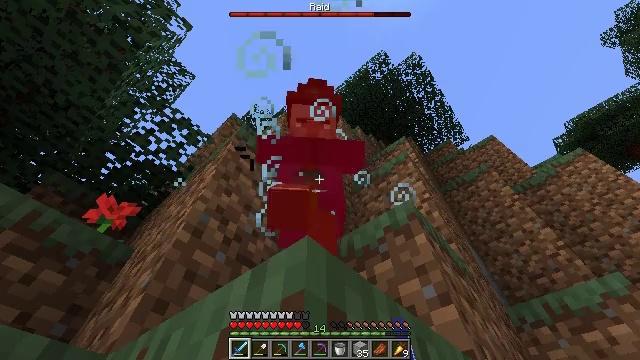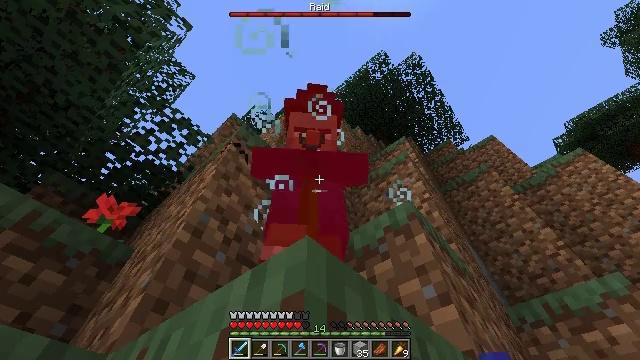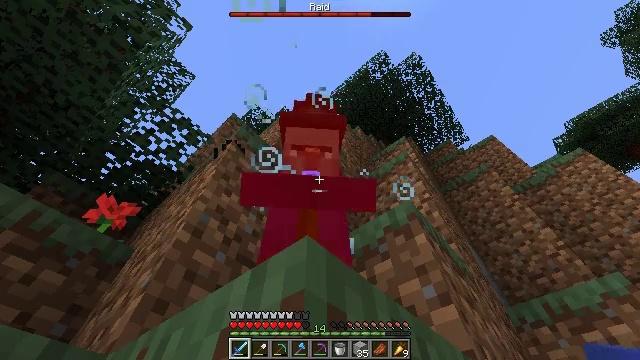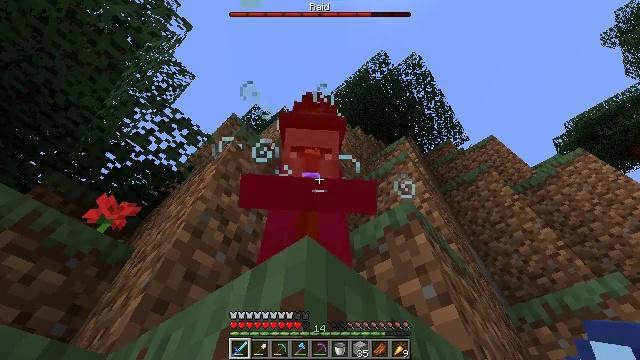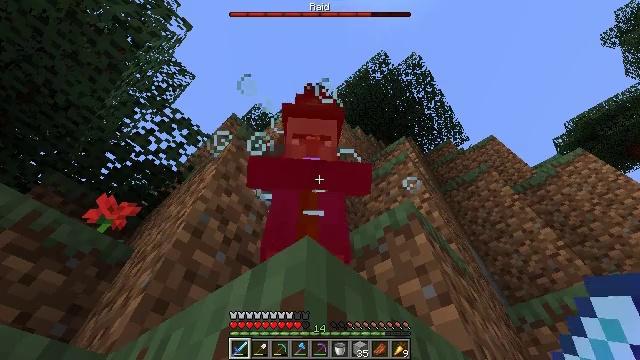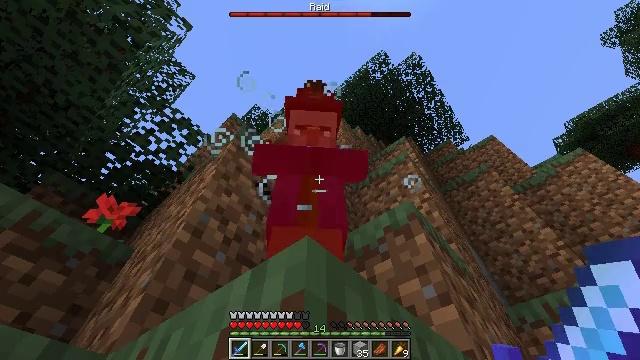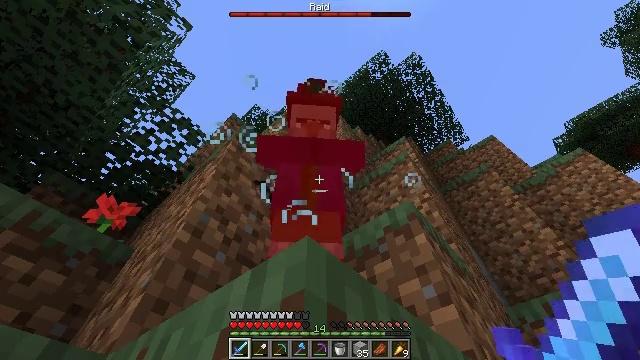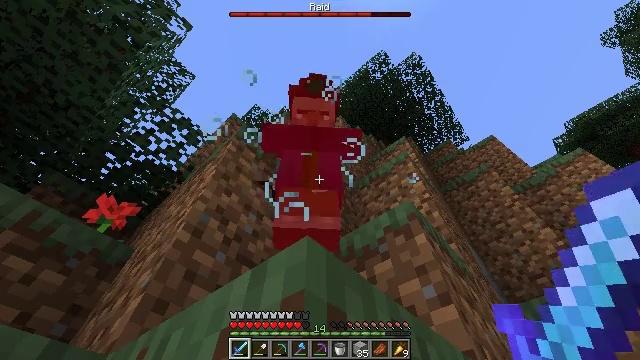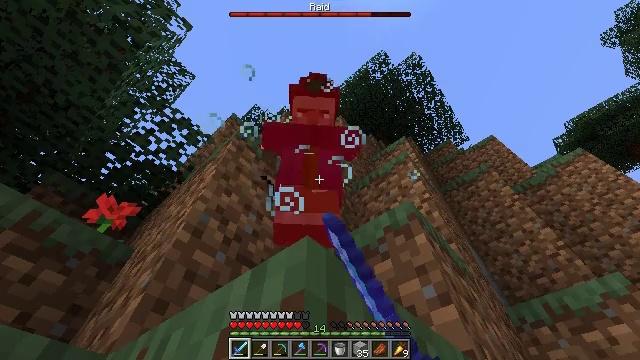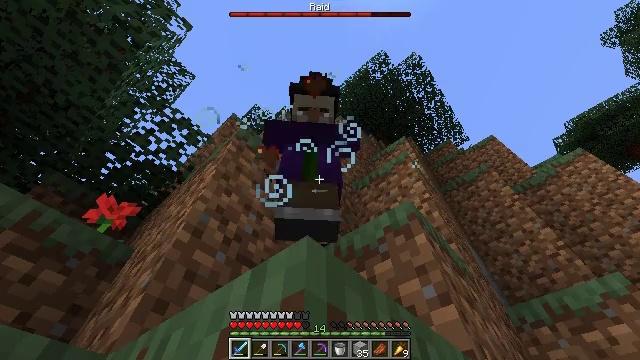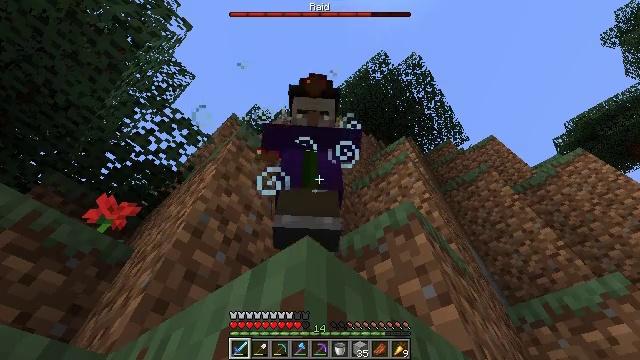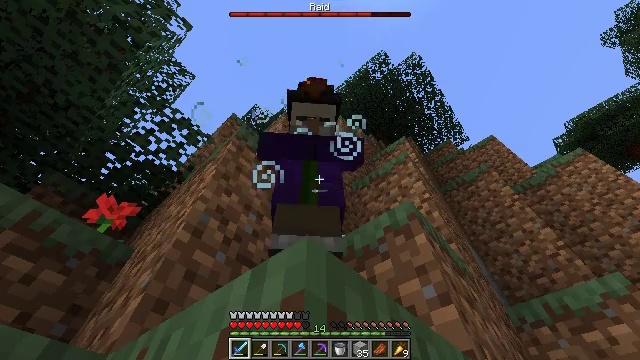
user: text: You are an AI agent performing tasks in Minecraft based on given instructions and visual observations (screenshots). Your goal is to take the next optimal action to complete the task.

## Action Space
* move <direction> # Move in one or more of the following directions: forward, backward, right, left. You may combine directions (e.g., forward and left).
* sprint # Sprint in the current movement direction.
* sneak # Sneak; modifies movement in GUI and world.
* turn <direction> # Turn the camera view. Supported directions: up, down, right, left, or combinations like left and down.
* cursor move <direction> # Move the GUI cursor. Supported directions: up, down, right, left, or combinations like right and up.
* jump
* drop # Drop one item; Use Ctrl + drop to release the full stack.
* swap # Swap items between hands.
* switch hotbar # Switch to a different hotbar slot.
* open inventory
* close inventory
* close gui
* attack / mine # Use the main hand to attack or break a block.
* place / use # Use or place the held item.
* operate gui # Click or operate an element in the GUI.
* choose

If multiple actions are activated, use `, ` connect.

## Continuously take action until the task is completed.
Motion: motion action
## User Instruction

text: Kill mobs.
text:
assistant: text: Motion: no_op
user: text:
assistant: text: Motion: no_op
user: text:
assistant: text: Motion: no_op
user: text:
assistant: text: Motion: no_op
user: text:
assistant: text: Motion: no_op
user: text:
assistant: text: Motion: no_op
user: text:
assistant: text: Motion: attack / mine
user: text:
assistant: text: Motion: attack / mine
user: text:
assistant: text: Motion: attack / mine
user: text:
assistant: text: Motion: attack / mine
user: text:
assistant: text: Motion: no_op
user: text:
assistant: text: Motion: no_op